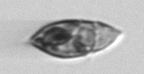
Label: Amphidinium